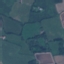
Land use / land cover class: Pasture